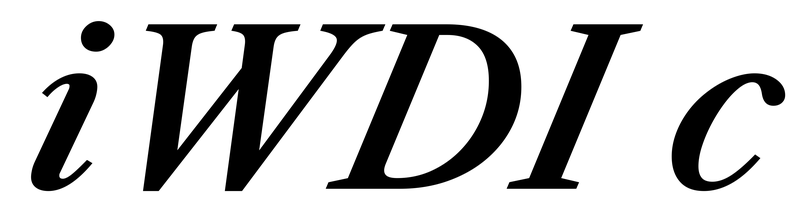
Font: LibreCaslonText-Italic_SemiBold_Italic